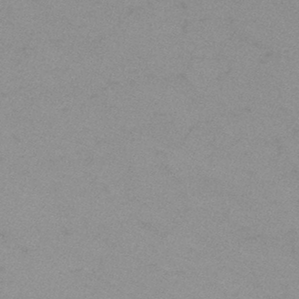
Label: frost